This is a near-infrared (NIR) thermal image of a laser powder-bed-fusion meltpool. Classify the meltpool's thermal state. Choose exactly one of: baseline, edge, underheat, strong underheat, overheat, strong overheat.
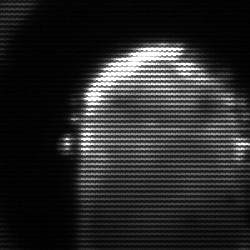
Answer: baseline